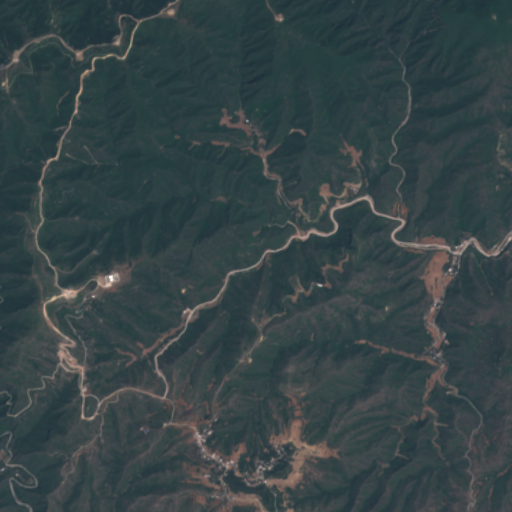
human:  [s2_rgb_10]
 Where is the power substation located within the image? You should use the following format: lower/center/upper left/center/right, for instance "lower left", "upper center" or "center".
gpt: The power substation is located in the center left of the image.
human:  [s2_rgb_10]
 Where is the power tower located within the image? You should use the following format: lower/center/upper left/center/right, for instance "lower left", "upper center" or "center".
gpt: The power tower is located in the lower left of the image.
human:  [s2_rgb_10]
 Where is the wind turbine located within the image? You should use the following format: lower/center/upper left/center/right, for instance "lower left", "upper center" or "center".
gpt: The wind turbine is located in the upper left of the image.
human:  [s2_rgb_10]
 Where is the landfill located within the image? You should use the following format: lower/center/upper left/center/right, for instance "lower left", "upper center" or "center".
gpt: There is no landfill in the image.